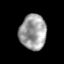
Tissue: prostate
Cell type: T cells
Senescence score: 0.3169
Nuclear area (px): 914
Mean DAPI intensity: 159.204